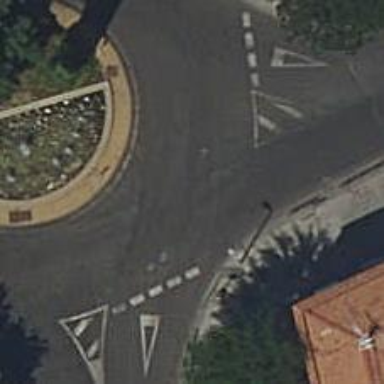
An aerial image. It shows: Roundabout on residential road.